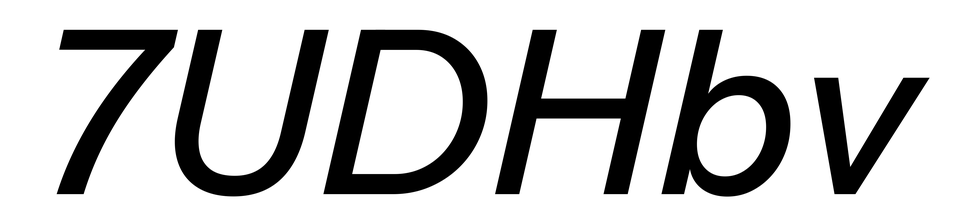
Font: InstrumentSans-Italic_Medium_Italic